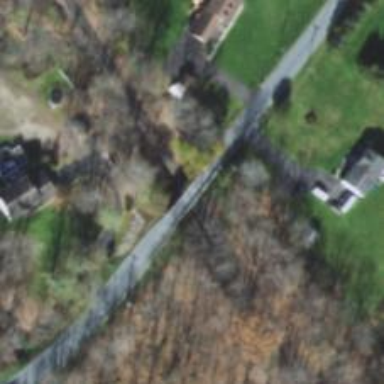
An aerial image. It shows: Residential road with bridge.